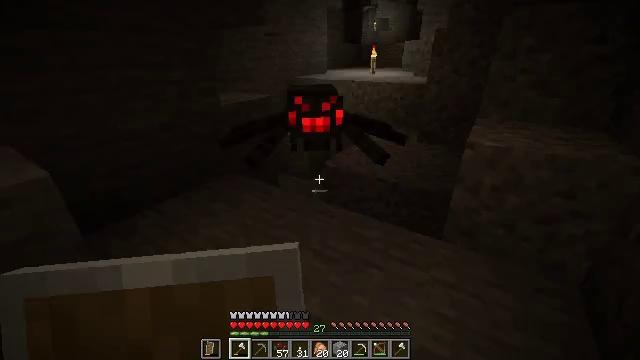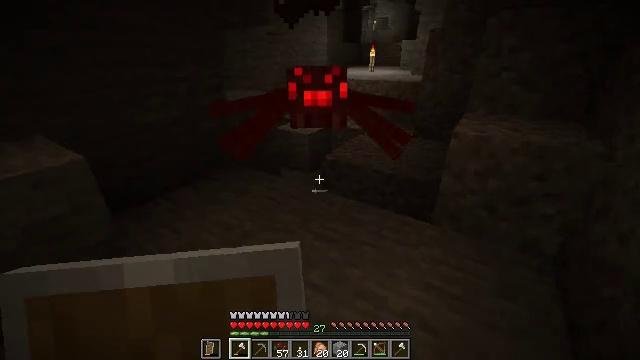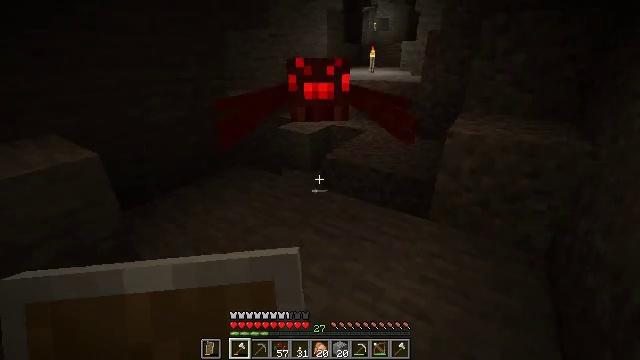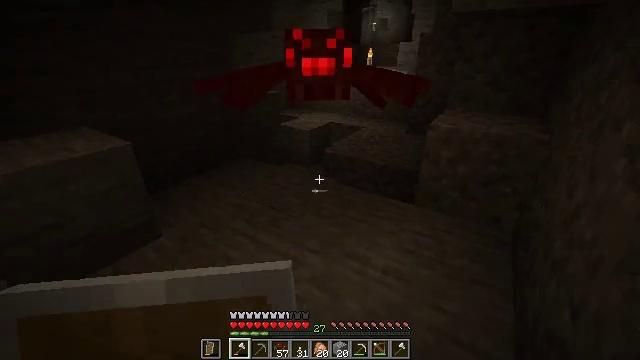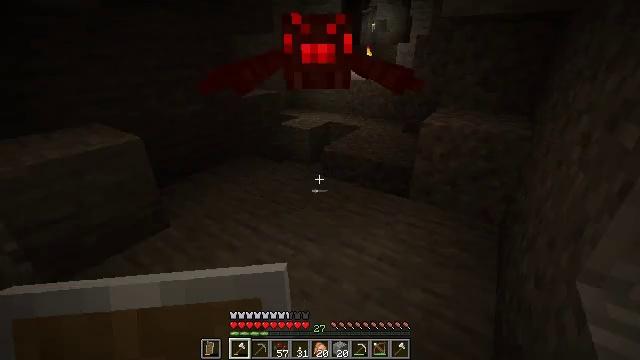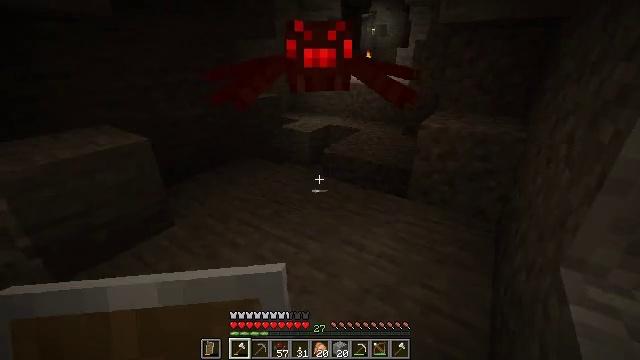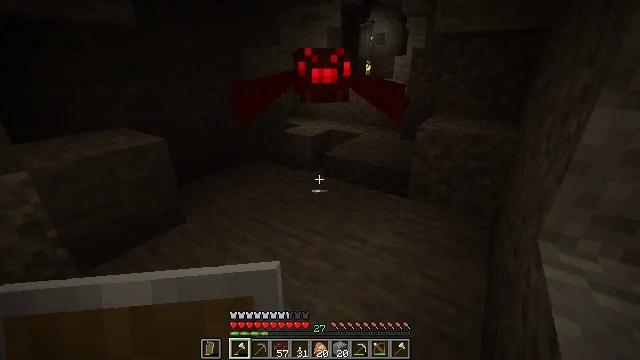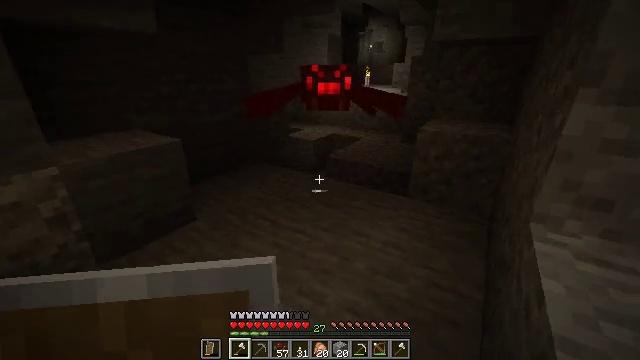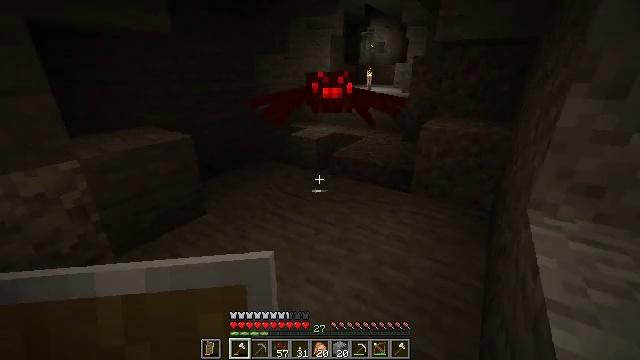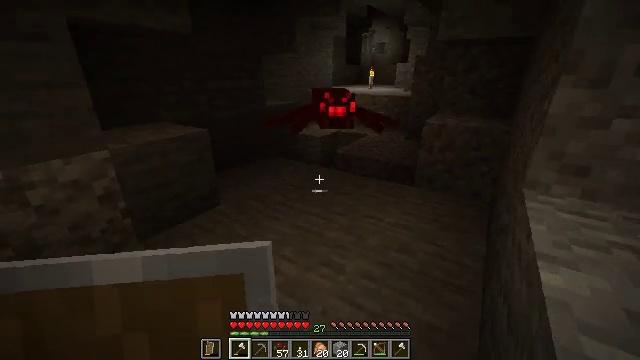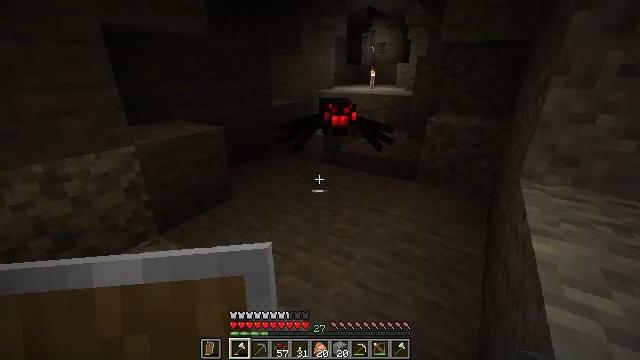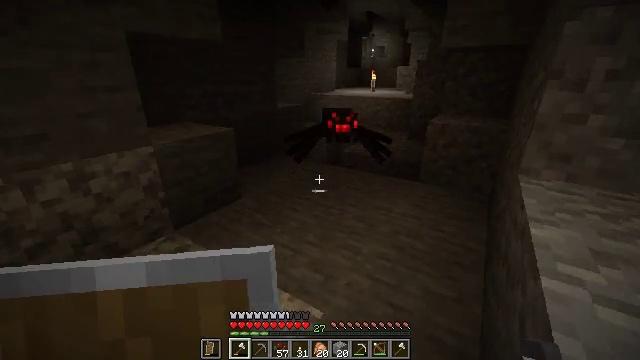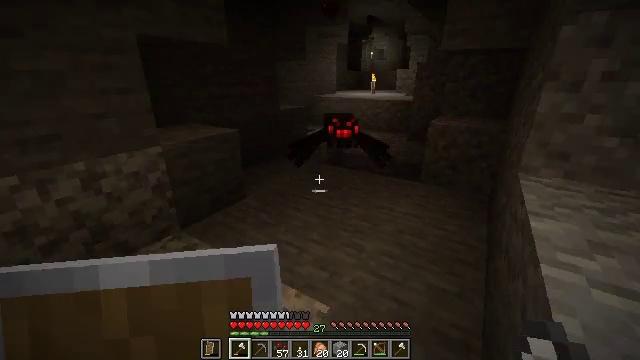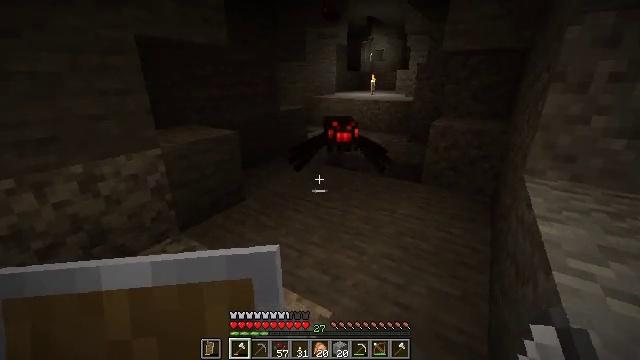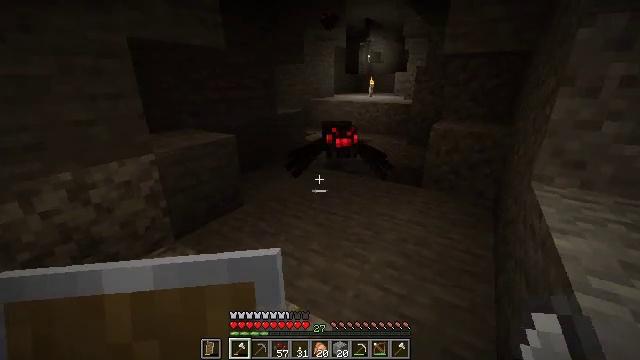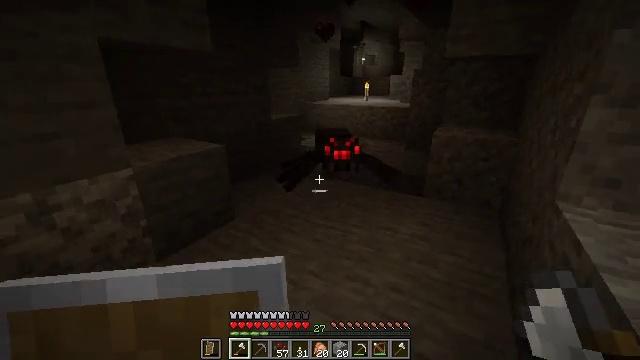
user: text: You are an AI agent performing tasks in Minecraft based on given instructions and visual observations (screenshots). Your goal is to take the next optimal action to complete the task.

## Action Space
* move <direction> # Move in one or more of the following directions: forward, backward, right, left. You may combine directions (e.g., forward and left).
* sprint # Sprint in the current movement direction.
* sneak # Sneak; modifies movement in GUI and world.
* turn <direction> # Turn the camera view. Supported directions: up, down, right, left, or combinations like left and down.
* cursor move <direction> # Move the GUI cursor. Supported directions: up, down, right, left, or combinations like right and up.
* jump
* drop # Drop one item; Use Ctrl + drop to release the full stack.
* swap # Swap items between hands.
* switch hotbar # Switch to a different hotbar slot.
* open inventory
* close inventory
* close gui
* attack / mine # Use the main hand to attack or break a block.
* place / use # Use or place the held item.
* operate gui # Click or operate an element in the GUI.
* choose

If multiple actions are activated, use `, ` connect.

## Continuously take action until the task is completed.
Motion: motion action
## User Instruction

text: Combat the spider.
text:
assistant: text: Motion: move back
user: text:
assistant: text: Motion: move back
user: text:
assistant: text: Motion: move back
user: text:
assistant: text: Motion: move back
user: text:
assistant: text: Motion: move back
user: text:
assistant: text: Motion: move back, turn up
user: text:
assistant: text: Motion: move back, turn up
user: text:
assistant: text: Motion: move back
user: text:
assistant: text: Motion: move back
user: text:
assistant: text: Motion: move back
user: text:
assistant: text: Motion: no_op
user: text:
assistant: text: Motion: no_op
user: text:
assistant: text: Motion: move forward
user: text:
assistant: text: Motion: move forward
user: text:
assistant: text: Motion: move forward, turn right
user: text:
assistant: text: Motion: move forward
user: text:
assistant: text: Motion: move forward
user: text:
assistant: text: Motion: move forward
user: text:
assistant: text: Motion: move forward
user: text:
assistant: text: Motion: move forward
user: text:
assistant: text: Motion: turn right, attack / mine
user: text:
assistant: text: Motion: move back, turn right, attack / mine
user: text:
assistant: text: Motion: move back, attack / mine
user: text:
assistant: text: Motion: move back, turn right and down
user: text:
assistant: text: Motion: move back
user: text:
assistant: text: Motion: no_op